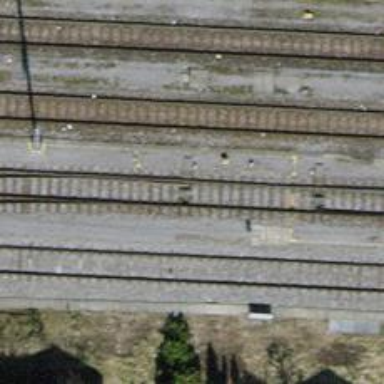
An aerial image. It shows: Railway switch.